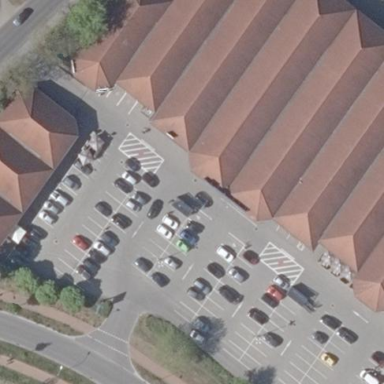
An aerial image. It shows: Retail area.